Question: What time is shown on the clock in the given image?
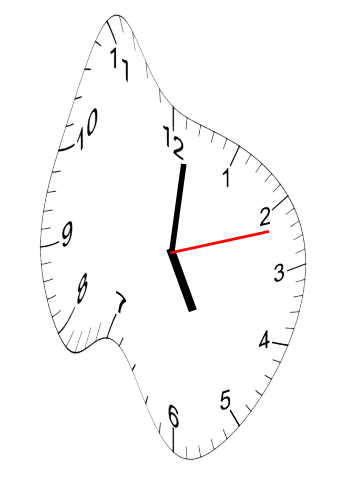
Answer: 05:01:12